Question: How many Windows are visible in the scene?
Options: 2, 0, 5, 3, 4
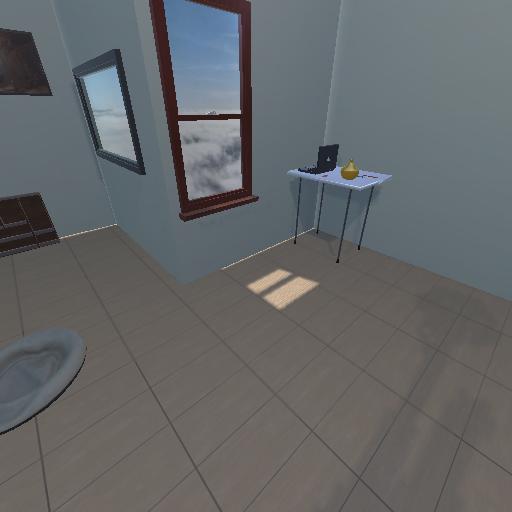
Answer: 2